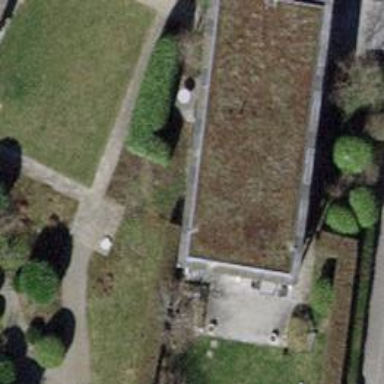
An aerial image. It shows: House with flat roof.